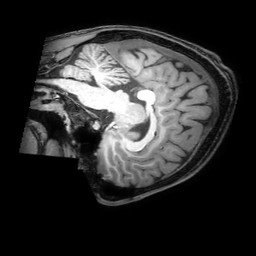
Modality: T1w
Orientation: sagittal
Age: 19
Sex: male
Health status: healthy
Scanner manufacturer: philips
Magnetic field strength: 3 T
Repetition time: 0.0079 s
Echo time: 0.0035 s